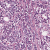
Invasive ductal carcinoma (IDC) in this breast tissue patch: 1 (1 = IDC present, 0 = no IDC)